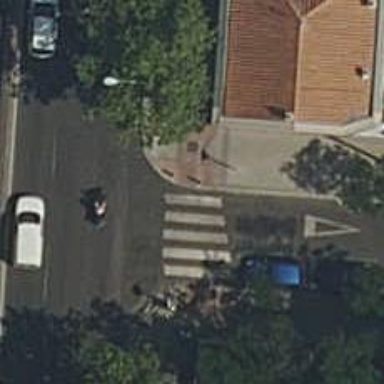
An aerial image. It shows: Zebra crossing on the road.